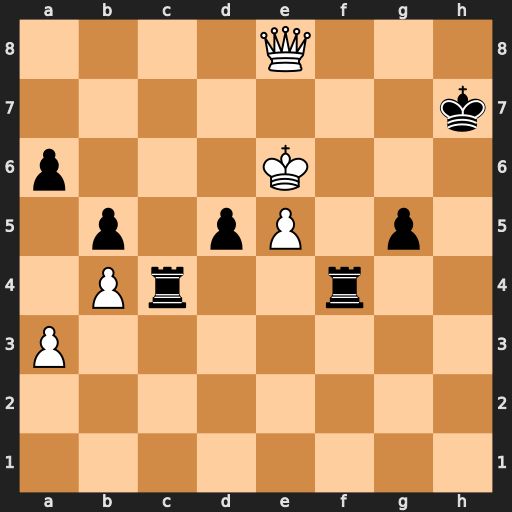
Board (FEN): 4Q3/7k/p3K3/1p1pP1p1/1Pr2r2/P7/8/8
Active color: w
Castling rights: -
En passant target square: -
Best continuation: Qh5+ Kg7 Qxg5+